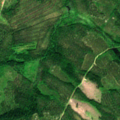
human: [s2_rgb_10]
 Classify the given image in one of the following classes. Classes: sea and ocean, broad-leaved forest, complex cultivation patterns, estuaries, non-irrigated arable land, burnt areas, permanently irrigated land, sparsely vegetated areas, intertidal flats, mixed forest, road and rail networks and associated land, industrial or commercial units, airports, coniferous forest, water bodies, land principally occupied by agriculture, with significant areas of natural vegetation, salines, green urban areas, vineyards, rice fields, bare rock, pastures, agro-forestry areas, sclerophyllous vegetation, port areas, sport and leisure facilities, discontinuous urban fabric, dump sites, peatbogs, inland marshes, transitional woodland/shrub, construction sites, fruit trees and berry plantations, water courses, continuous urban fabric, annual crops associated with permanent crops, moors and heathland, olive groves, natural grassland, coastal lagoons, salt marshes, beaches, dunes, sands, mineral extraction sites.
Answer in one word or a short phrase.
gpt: coniferous forest